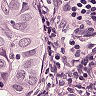
Metastatic tissue present: yes